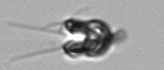
Label: Pyramimonas_longicauda